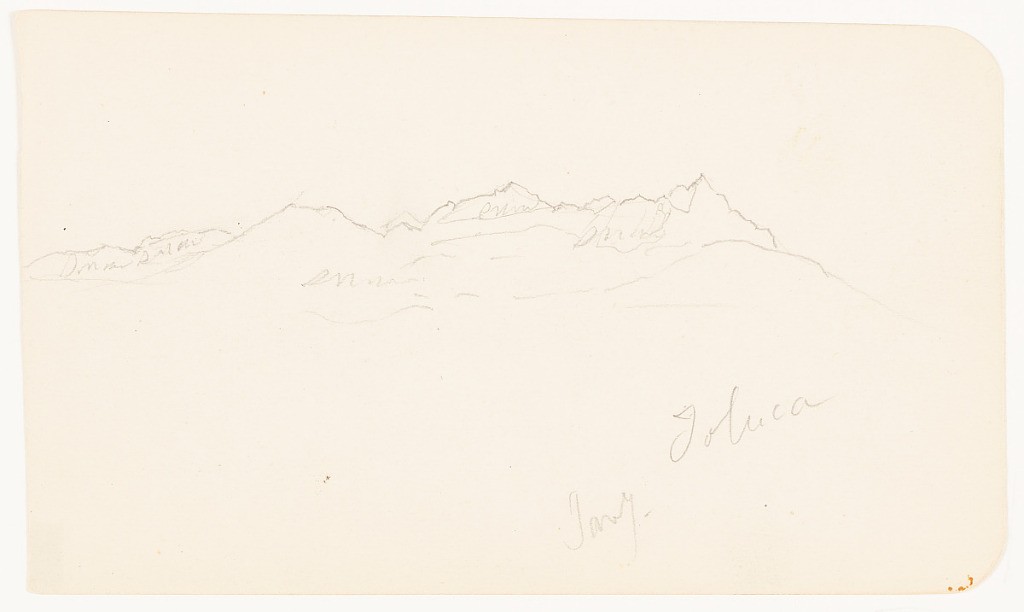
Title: Nevado de Toluca, Mexico
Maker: Frederic Edwin Church, American, 1826–1900
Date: January 1885
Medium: Graphite on off-white paper; verso: graphite
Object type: drawing
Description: Landscape sketch showing a view of the stratovolcano known as Nevado de Toluca, near the city of Toluca in Mexico. Shown in the distance at center, the volcano has two notably tall and sharp peaks. The tallest, known as Pico del Fraile, is visible at center, while the shorter of the two, Pico del Águila, is the sharp summit at right. The mountain's rugged ridge continues to the left.

Verso: Landscape sketch showing a loosely rendered view of a mountainous landscape in Mexico with a large structure. In the middle distance at center, what appears to be a church belltower is flanked indistinct vegetation. Behind it, succeeding layers of rugged mountain ridges ascend to a tall peak in background at upper left.